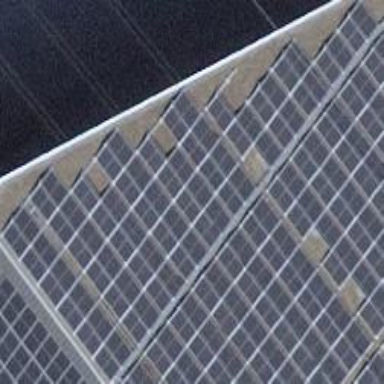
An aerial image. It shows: Solar power generator.